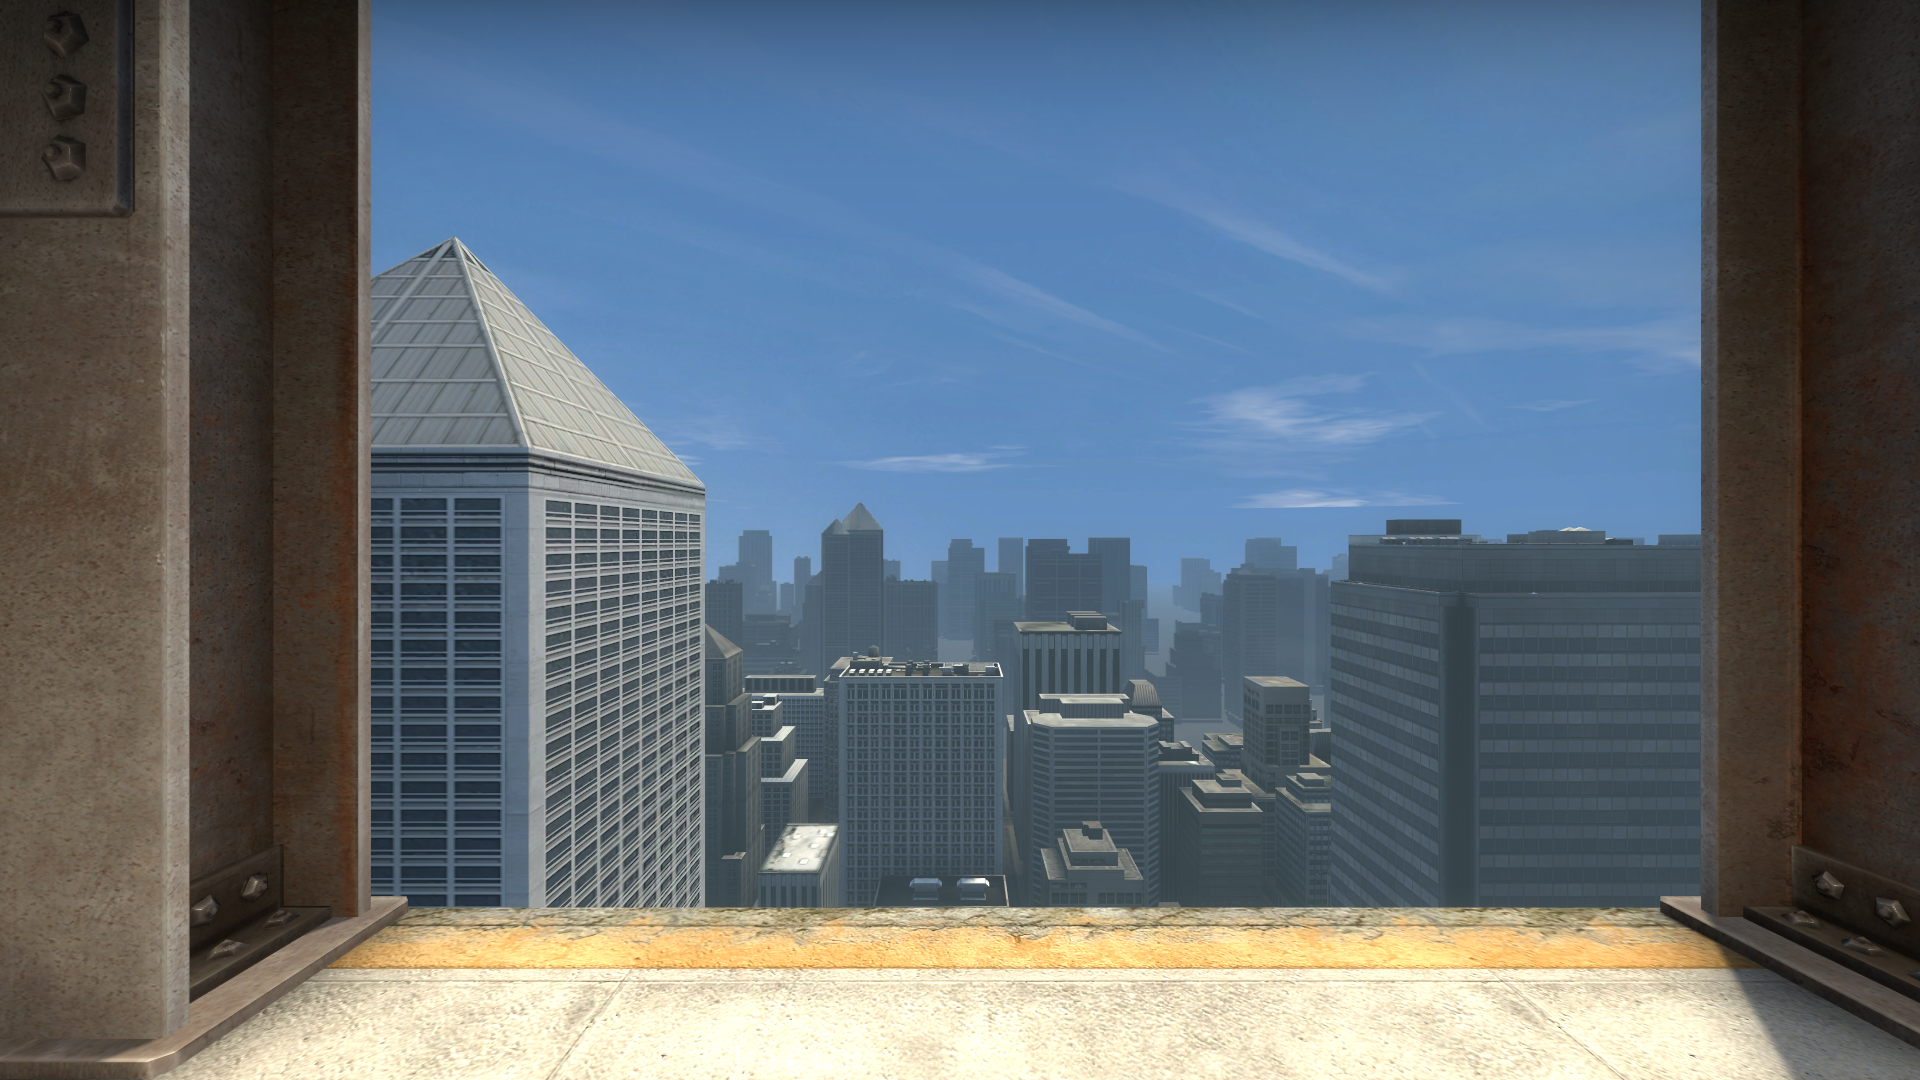
Map: de_vertigo